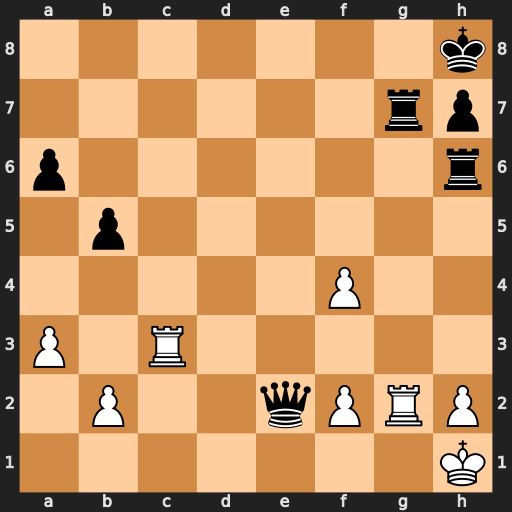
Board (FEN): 7k/6rp/p6r/1p6/5P2/P1R5/1P2qPRP/7K
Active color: w
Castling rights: -
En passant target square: -
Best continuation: Rc8+ Qe8 Rxe8+ Rg8 Rgxg8#